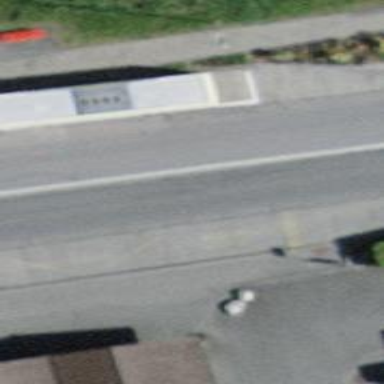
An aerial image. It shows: Public transport stop position.